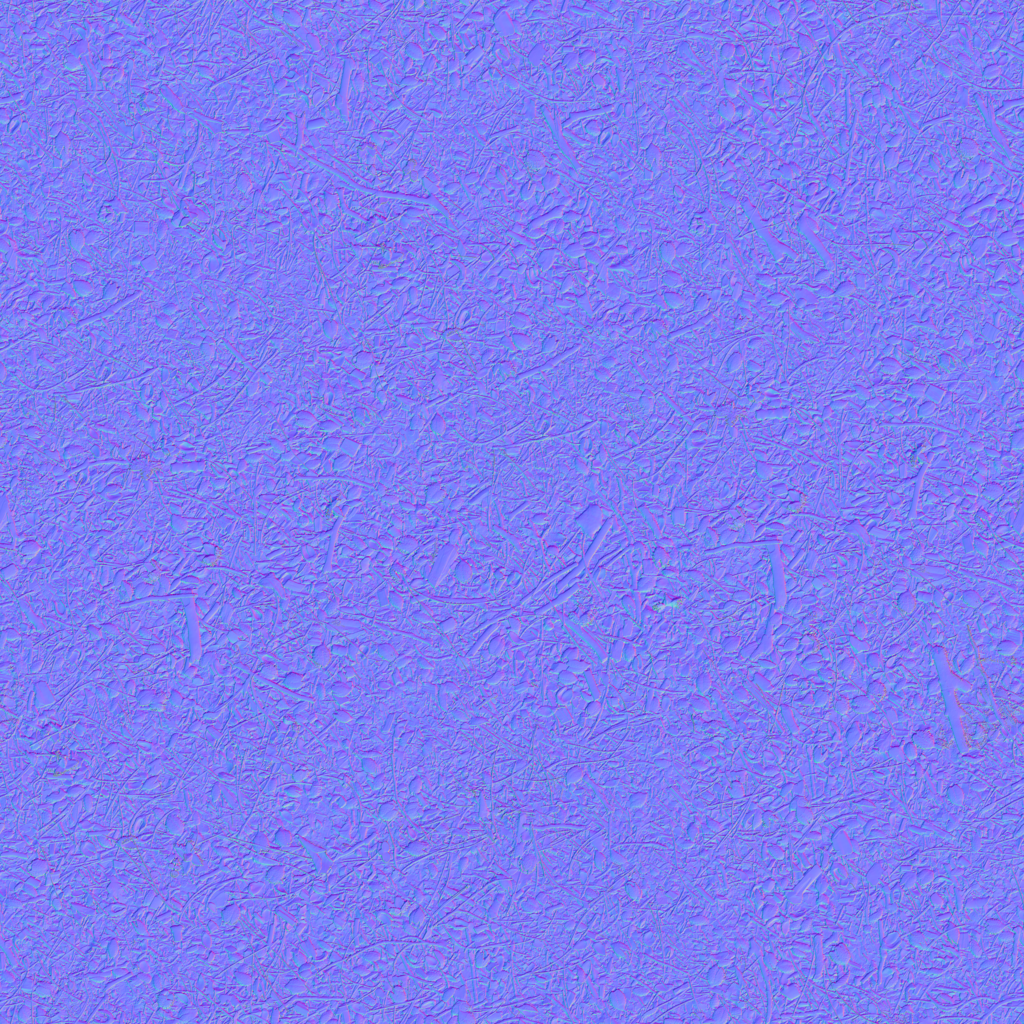
Texture map type: NormalDX